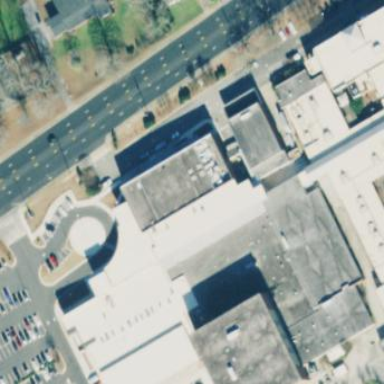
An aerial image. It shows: Theater building.